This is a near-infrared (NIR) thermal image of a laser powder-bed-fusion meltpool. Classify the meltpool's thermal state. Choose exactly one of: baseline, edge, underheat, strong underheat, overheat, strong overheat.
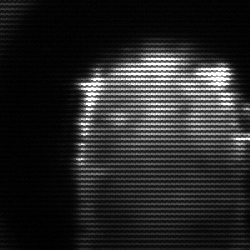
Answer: baseline